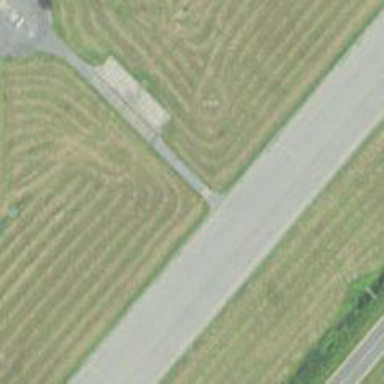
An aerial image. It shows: Image of taxiway at airport.